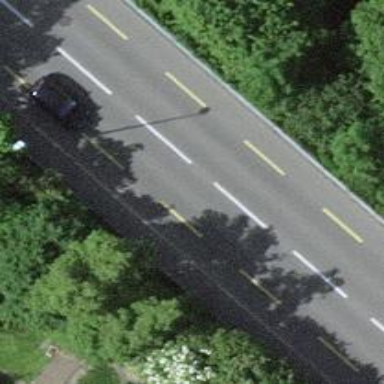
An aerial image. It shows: Secondary road with asphalt surface. The road has designated cycle lane on the left and sidewalk.